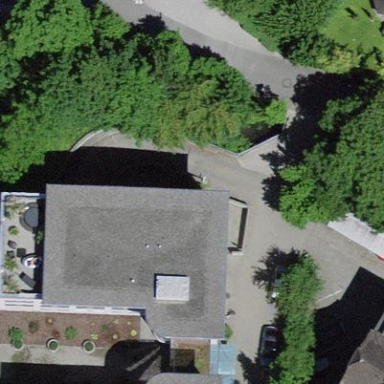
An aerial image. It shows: Commercial building with flat roof.